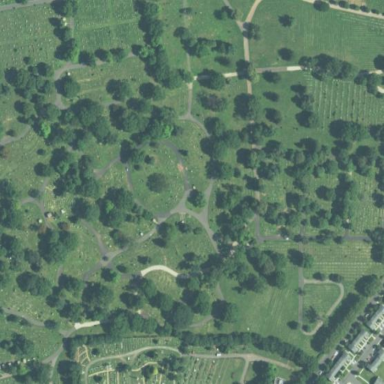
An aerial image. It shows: Cemetery.